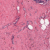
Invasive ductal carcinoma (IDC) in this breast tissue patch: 0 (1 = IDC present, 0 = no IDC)